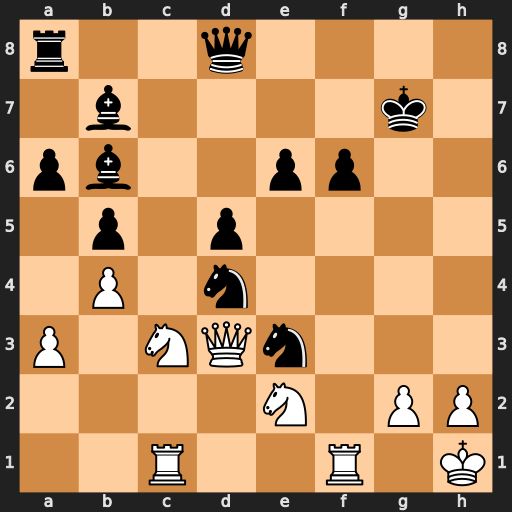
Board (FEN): r2q4/1b4k1/pb2pp2/1p1p4/1P1n4/P1NQn3/4N1PP/2R2R1K
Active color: w
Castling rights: -
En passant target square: -
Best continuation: Qxe3 Nxe2 Qxe2